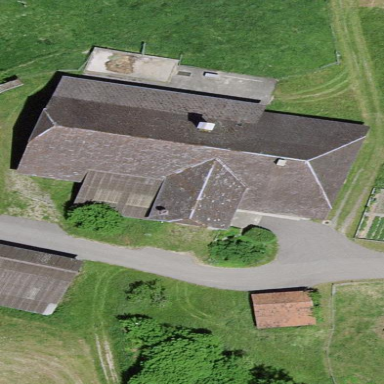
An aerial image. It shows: Farm building.